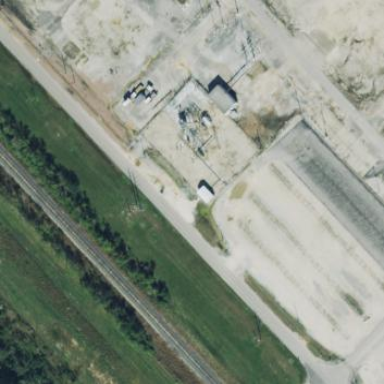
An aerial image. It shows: Outdoor industrial substation.